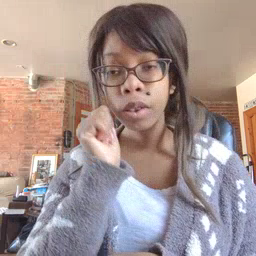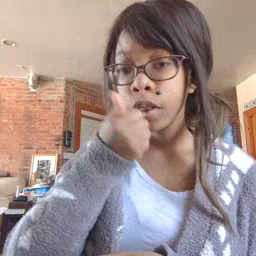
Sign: tomorrow